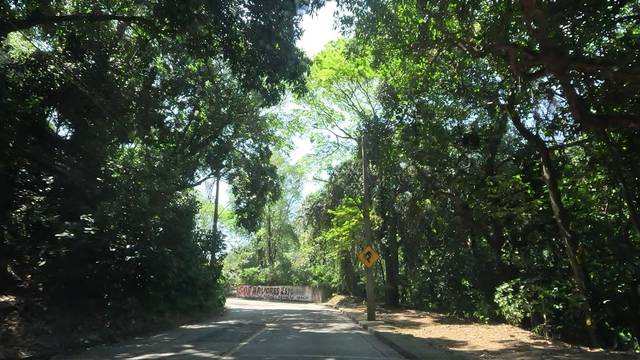
Region: Brazil
Coordinates: -22.98, -43.293